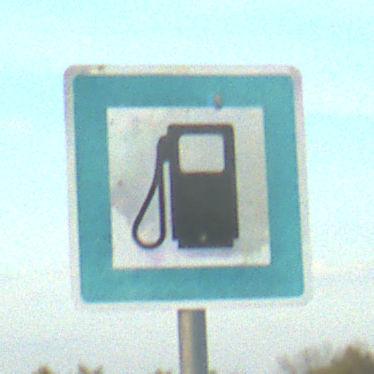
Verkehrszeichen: Tankstelle
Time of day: SunriseSunset
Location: Outdoor (Nature)
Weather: PartlyCloudy
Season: NotSpecified
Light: Natural